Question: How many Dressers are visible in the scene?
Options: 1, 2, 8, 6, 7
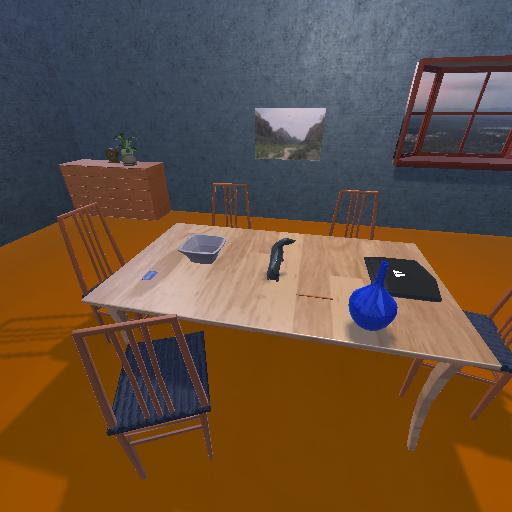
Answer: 1